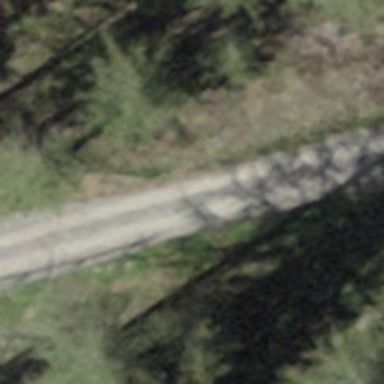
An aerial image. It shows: High-quality track road with concrete lanes.